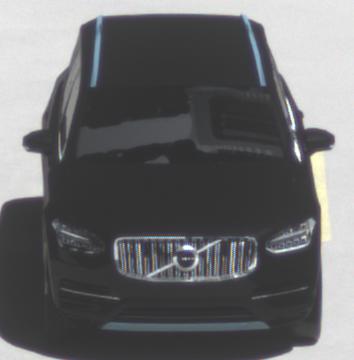
Make: Volvo
Model: XC90 B5
Detailed model: XC90 (L)
Model produced from: 2019/08
Model produced until: 2020/04
Doors: 5
Color: black
Road condition: dry road
Daytime: midday
Contrast: medium contrast